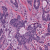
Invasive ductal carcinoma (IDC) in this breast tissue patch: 1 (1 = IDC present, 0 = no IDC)